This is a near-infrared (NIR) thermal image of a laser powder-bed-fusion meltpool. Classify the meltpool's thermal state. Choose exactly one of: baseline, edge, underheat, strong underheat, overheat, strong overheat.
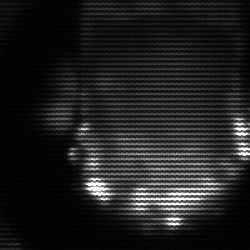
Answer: baseline